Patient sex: M
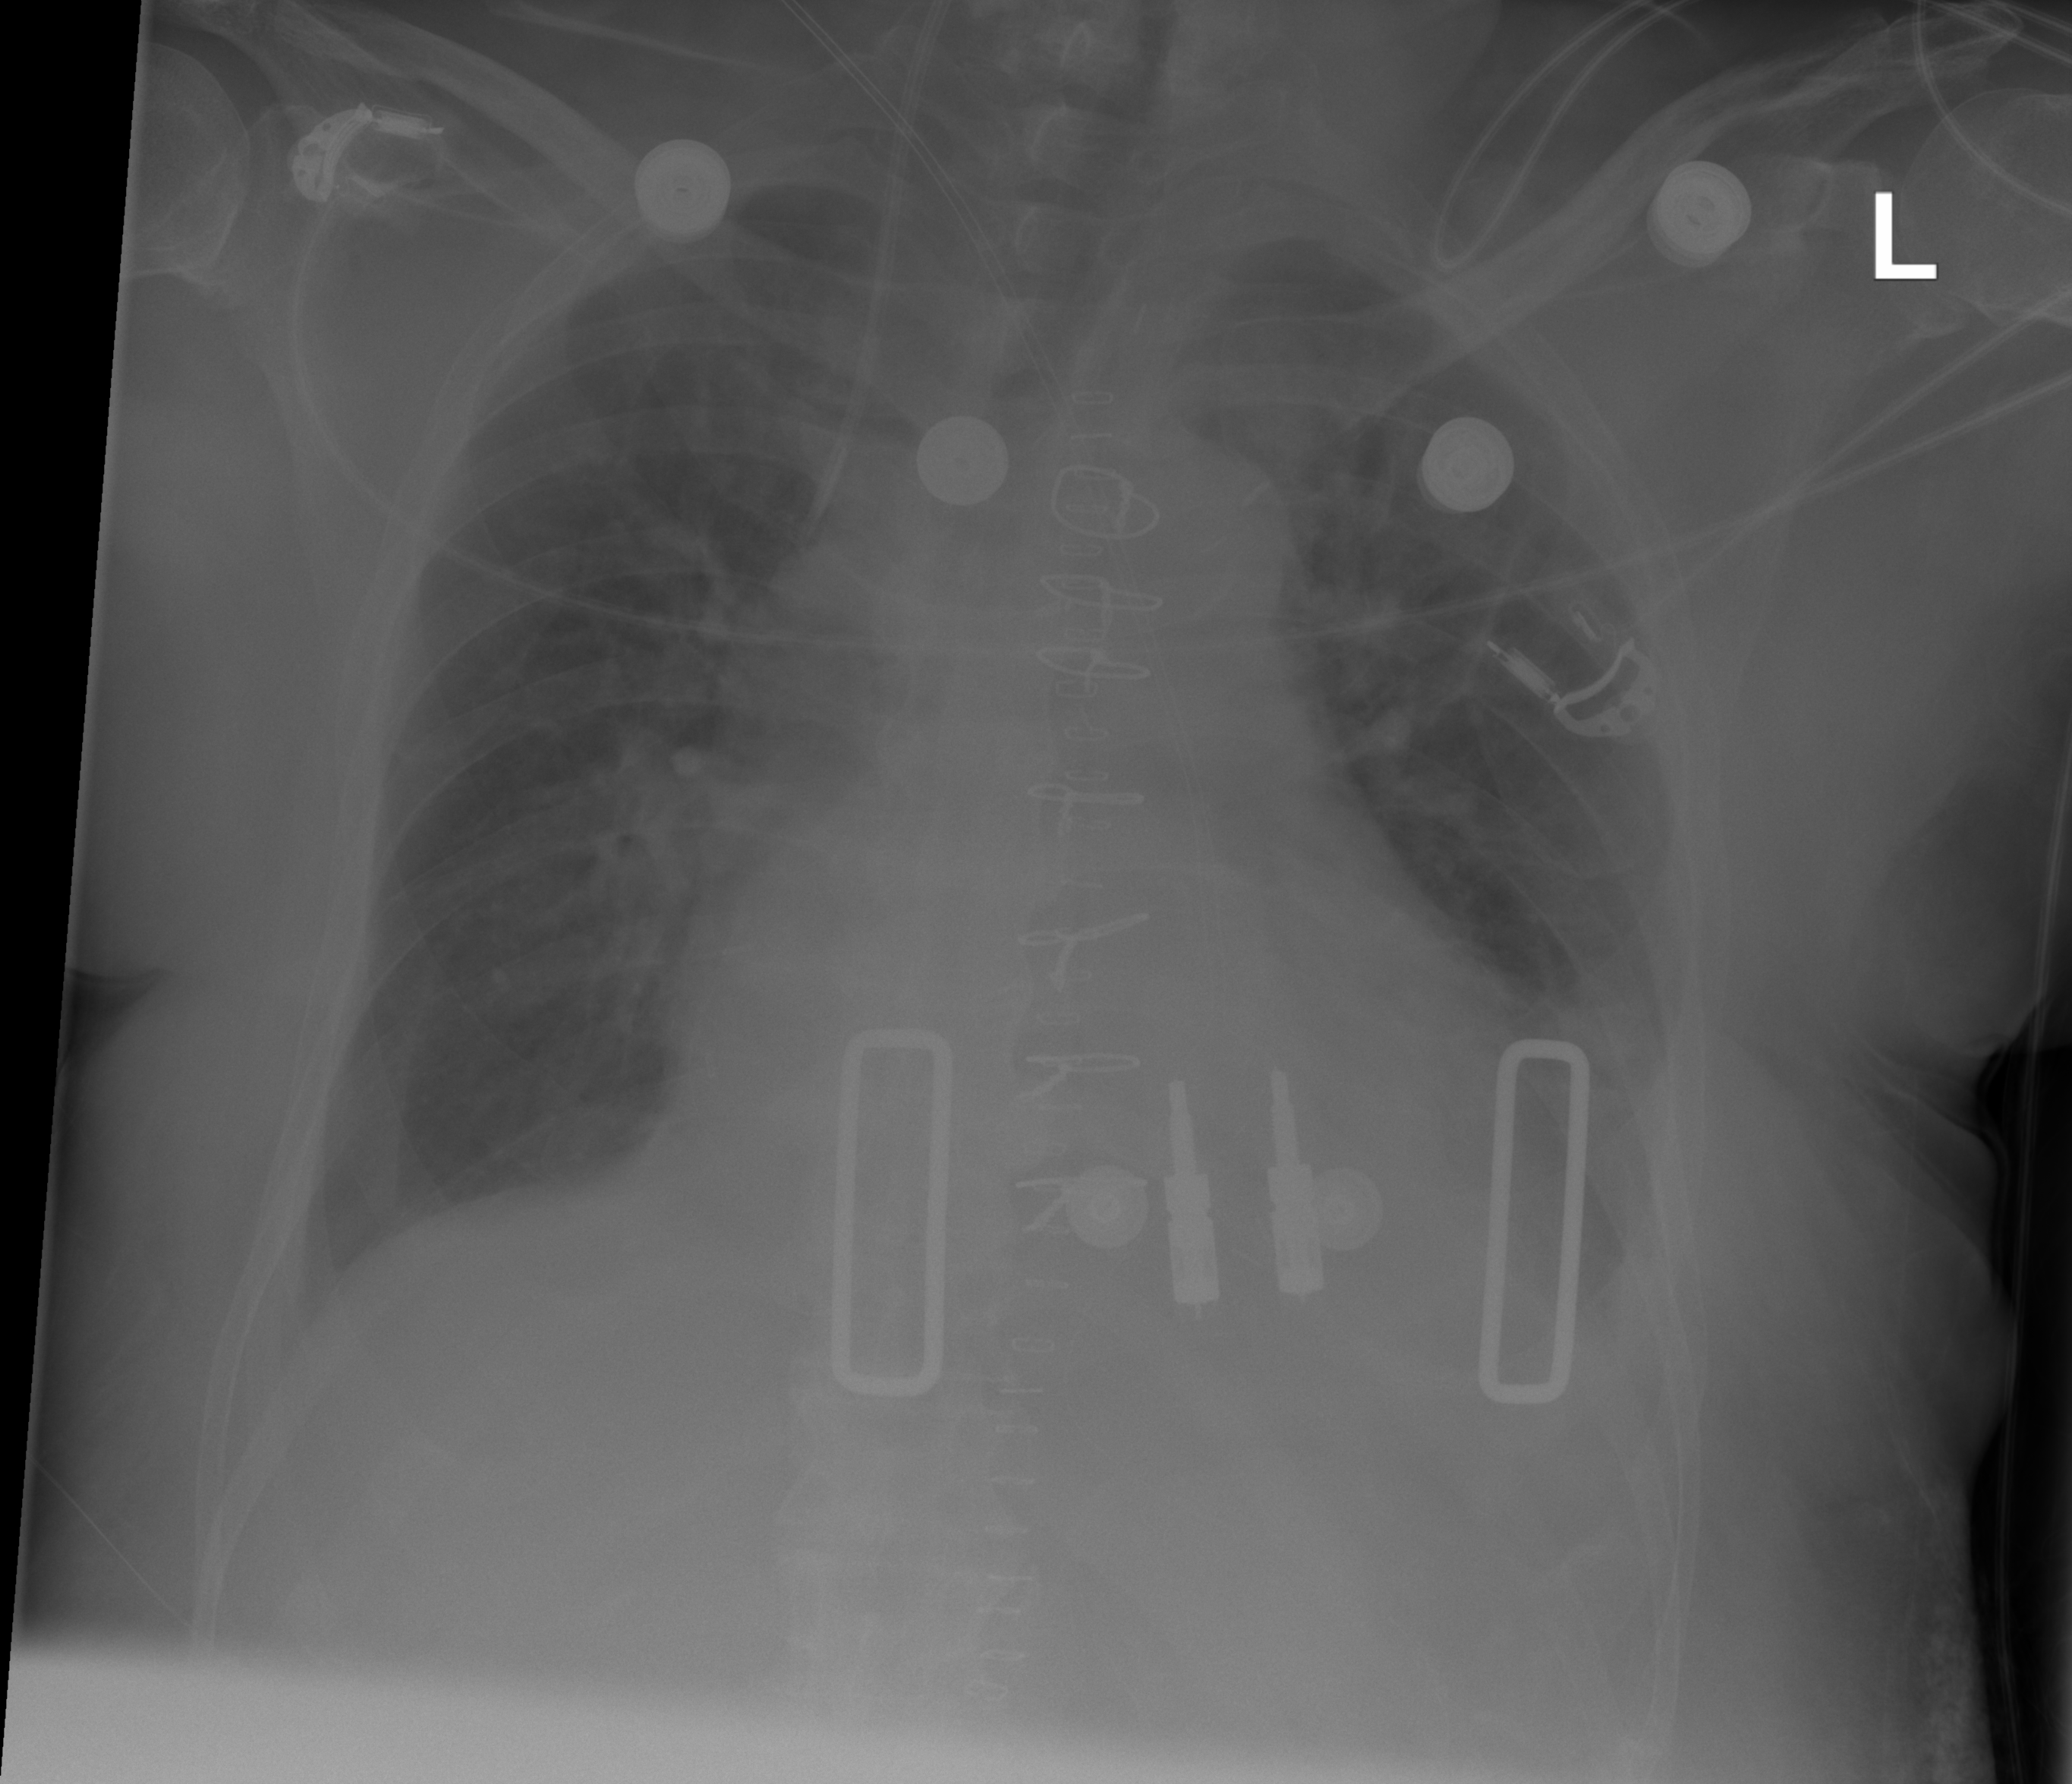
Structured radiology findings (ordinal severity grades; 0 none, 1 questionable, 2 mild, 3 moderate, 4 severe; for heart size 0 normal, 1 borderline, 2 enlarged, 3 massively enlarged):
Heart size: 2
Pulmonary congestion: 2
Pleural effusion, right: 2
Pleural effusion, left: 2
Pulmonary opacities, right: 0
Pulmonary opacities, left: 0
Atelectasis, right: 2
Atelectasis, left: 2